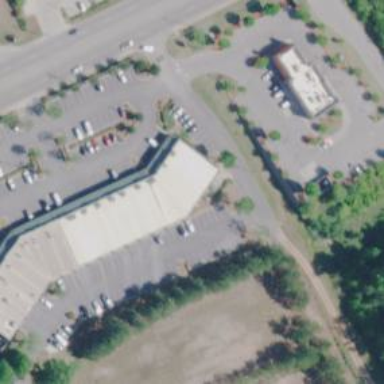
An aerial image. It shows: Fitness centre on leisure land.